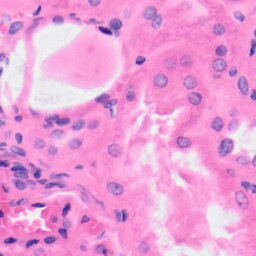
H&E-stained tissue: Kidney